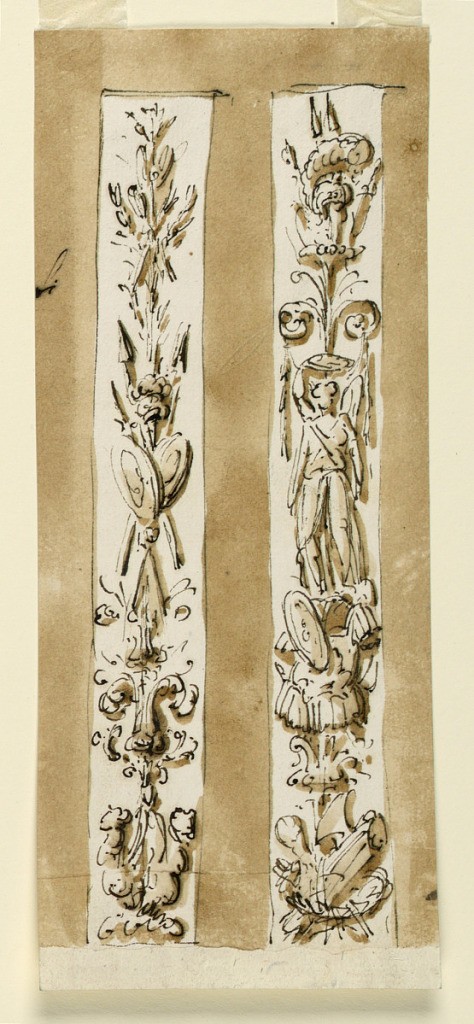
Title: Two pillar stripes
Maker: Giuseppe Barberi, Italian, 1746–1809
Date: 1790–1800
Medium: Pen and brown ink, brush and brown wash on off-white ladi paper, lined
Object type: Drawing
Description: Two strips, both decorated with ornamental candelabra. At left: below is a base with two half-figures of sirens. Above it are a blossom and a spear head. Then comes a trophy of weapons and above crossed flower branches, probably hanging on a ribbon. At right: below is a trophy with fasces, and a wreath, above which is a calyx, a cuirass and a shield. Standing above is a winged female genius, supporting with her head a plant with another trophy with a helmet on top. Usual background.